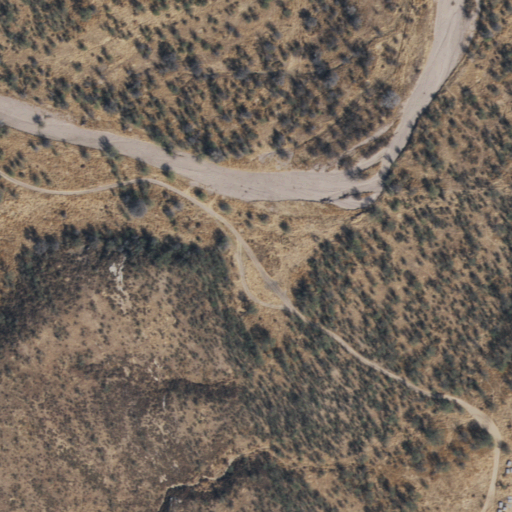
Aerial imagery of valley in Arizona named Brickwood Canyon containing shrub, grassland, and herbaceous wetlands